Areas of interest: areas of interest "Nanfeng Industrial City Building 1"
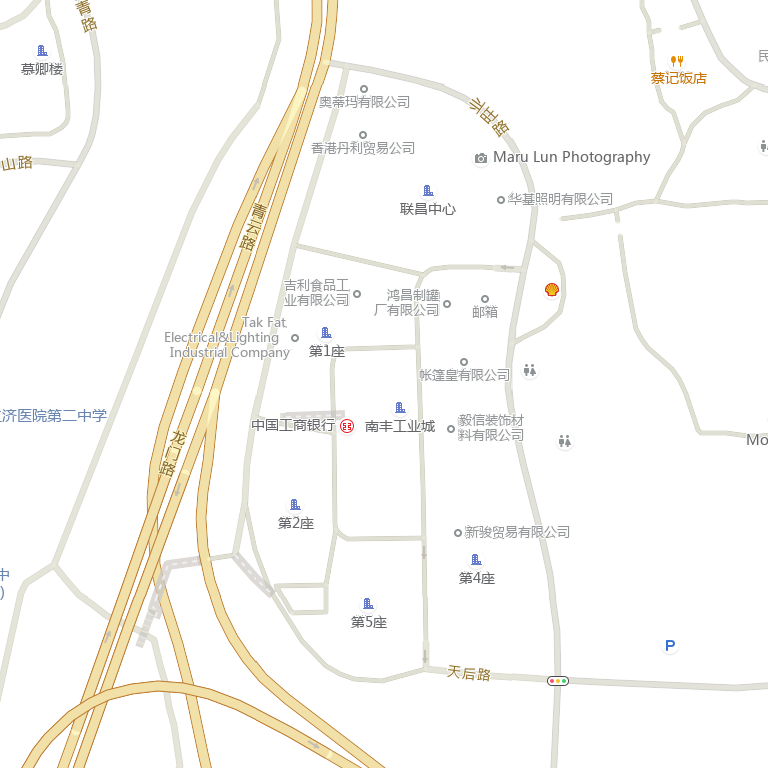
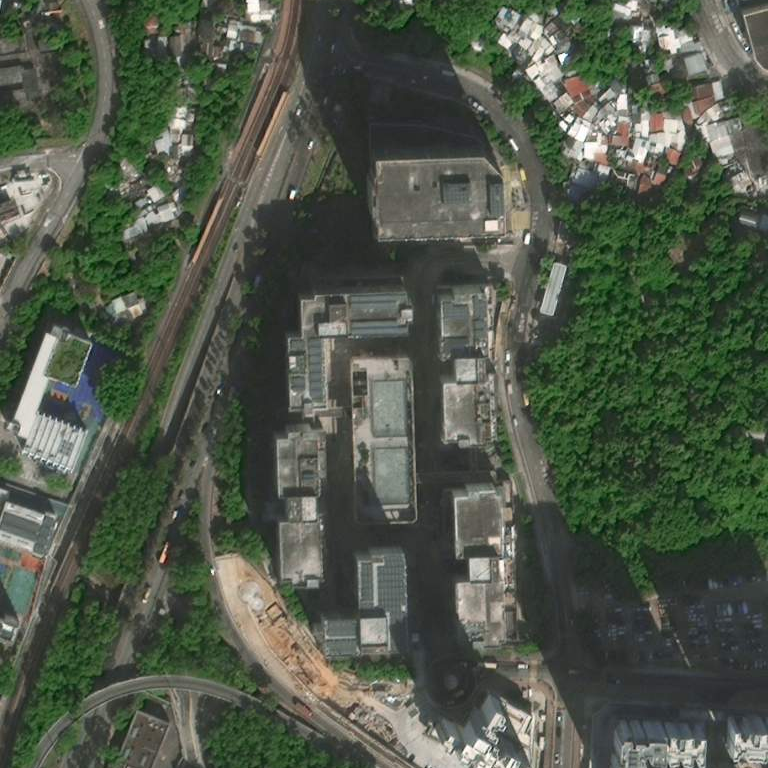